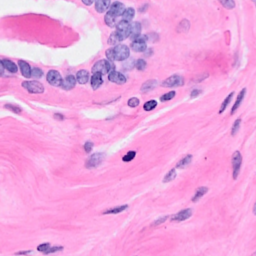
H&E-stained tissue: Breast